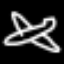
Label: airplane